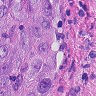
Metastatic tissue present: yes